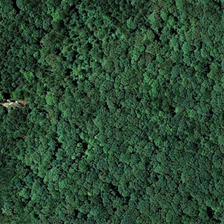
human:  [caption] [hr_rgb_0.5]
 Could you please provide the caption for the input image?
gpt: many green trees are in a forest .

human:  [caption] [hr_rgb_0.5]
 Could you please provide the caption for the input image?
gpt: many green trees are in a forest .

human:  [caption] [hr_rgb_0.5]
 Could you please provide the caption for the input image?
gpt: many green trees are in a forest .

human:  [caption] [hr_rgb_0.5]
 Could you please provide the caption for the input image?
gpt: many green trees are in a forest .

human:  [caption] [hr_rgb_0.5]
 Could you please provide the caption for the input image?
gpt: many green trees are in a forest .